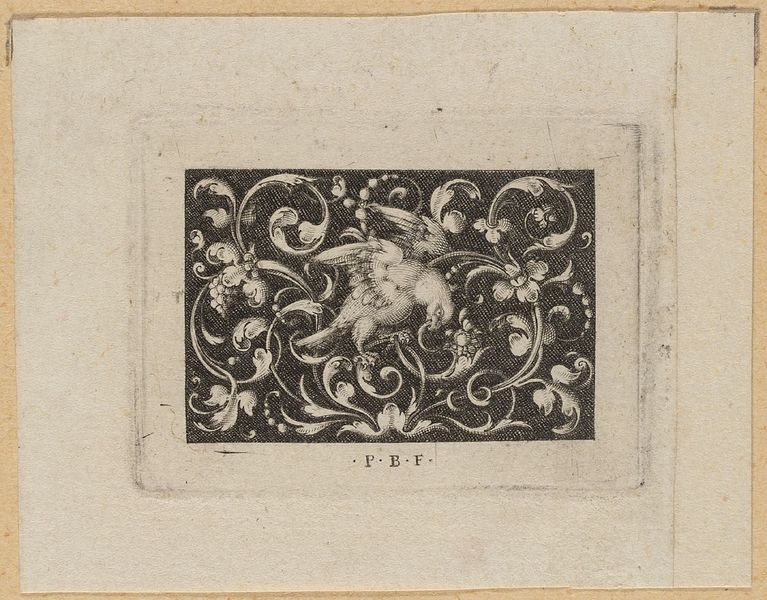
Titel: Füllung, Blatt aus der Folge 'Varii Generis Opera Aurifabris Necessaria, Paulus B. F. & Ex.'
Künstler: Paul Birckenholtz
Standort: Hamburg
Institution: Museum für Kunst und Gewerbe Hamburg
Schlagwörter: vogel, tiere, ornament, federn, trauben, papier, grafik, graphik, ornamente, fotografie, photographie, druckgraphik, druckgrafik, stich, krallen, kupferstich, groteske, rankenwerk, rankenornament, tierornament, gerippt, reproduktionen, druckerzeugnisse, vögel, ornamentstich, vorlageblätter